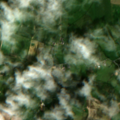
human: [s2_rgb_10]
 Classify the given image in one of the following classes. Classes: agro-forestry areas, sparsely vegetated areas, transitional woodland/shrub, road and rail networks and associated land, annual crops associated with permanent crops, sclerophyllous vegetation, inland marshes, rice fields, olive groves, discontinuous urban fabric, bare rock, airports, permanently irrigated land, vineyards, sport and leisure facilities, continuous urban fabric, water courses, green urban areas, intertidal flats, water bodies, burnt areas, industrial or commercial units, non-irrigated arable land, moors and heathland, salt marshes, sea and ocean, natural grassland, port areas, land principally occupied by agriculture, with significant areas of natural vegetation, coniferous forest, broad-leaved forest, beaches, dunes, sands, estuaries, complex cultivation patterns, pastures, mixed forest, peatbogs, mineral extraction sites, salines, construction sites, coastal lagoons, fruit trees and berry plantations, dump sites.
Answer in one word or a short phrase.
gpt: non-irrigated arable land, pastures